Question: I'm trying to import market data from a csv to run some backtests.

I wrote the following code:
'''
import pandas as pd
import numpy as np
df = pd.read_csv("30mindata.csv")
df = df.drop(columns=['Volume', 'NumberOfTrades', 'BidVolume', 'AskVolume'])
print(df)
'''
I'm getting the error:
> KeyError: "['Volume', 'NumberOfTrades', 'BidVolume', 'AskVolume'] not found in axis"
When I remove the line of code containing 'drop()' the dataframe prints as follows:
'''
Date Time Open High Low Last Volume NumberOfTrades BidVolume AskVolume
0 2018/2/18 14:00:00 2734.50 2741.00 2734.00 2739.75 5304 2787 2299 3005
1 2018/2/18 14:30:00 2739.75 2741.00 2739.25 2740.25 1402 815 648 754
2 2018/2/18 15:00:00 2740.25 2743.50 2739.25 2742.00 4536 2301 2074 2462
3 2018/2/18 15:30:00 2742.25 2744.75 2742.25 2744.00 4102 1826 1949 2153
4 2018/2/18 16:00:00 2744.00 2744.25 2742.25 2742.25 2492 1113 1551 941
... ... ... ... ... ... ... ... ... ... ...
59074 2023/2/17 10:30:00 4076.25 4088.00 4076.00 4086.50 92507 54379 44917 47590
59075 2023/2/17 11:00:00 4086.50 4090.50 4079.25 4081.00 107233 67968 55784 51449
59076 2023/2/17 11:30:00 4081.00 4090.50 4079.50 4088.25 171507 92705 86022 85485
59077 2023/2/17 12:00:00 4088.00 4089.00 4085.25 4086.00 41032 17210 21176 19856
59078 2023/2/17 12:30:00 4086.25 4088.00 4085.25 4085.75 5164 2922 2818 2346
'''
I have another file that uses this exact form of 'pd.read_csv()' and then 'df.drop(columns=[])' which works just fine. I tried 'df.loc[:, 'Volume']' and got the same 'KeyError' saying ''Volume' was not found in the axis'. I really don't understand how the labels aren't in the dataframe when they get output correctly without the '.drop()' function
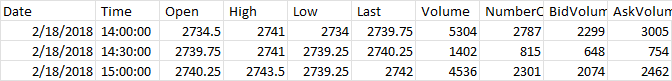
Answer: It's very likely that you have blank spaces in the name of your columns.
Try removing those spaces doing this...
'''
import pandas as pd
df = pd.read_csv("30mindata.csv")
df.columns = [col.strip() for col in df.columns]
'''
Then try to drop the columns as before